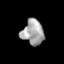
Tissue: skin
Cell type: Epithelial cells
Senescence score: 0.1734
Nuclear area (px): 539
Mean DAPI intensity: 163.545